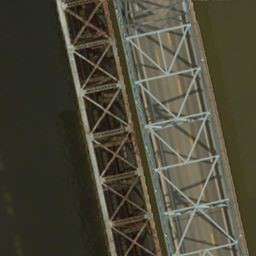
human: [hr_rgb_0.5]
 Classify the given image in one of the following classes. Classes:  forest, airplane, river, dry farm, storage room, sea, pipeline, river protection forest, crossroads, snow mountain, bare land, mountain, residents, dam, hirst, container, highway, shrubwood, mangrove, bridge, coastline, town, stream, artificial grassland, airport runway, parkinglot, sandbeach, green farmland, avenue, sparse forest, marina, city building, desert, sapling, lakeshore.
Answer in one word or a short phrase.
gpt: bridge